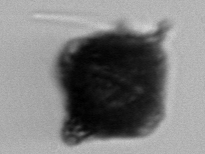
Label: Gonyaulax